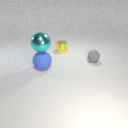
large blue rubber sphere below large cyan metal sphere